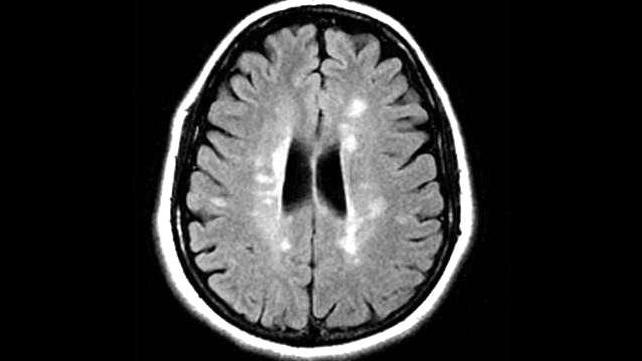
Label: notumor